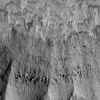
Atmospheric dust classification: not_dusty